Question: This is really a simple bar chart that I want to show.
Here is my chart:
'''
<telerik:RadHtmlChart runat="server" ID="Chart_WarrantiesByMonth" Width="800" Height="500" Transitions="true">
<Appearance>
<FillStyle BackgroundColor="White"></FillStyle>
</Appearance>
<ChartTitle Text="Warranties By Month">
</ChartTitle>
</telerik:RadHtmlChart>
'''
Here is my databinding call
'''
DataTable chartSource = new DataTable();
MySqlCommand mysqlcmdChart = new MySqlCommand();
mysqlcmdChart.CommandText = "_DealerPortal_Chart_WarrantiesByMonth";
mysqlcmdChart.Parameters.AddWithValue("DealershipIdParam", DealershipIdParam);
chartSource = MySQLProcessing.MySQLProcessor.DataTable_StoredProcedure(mysqlcmdChart,mysqlCon,CommandType.StoredProcedure);
Chart_WarrantiesByMonth.DataSource = chartSource;
Chart_WarrantiesByMonth.PlotArea.XAxis.DataLabelsField = "Date";
Chart_WarrantiesByMonth.PlotArea.XAxis.Name = "Date";
Chart_WarrantiesByMonth.PlotArea.YAxis.Name = "Warranties";
Chart_WarrantiesByMonth.DataBind();
'''
I've made sure my chart has data;
'''
Warranties Date
1 August 2014
13 December 2013
40 February 2014
8 January 2014
13 March 2014
1 May 2015
'''
This is really frustrating and i'ts making me scream. No matter what I do, I cannot get the chart to show anything other than this: One thing is i'm doing a simple asp button onbutton click to execute the databind. I'm expecting my x axis to be the month/year and y to be the count. Thanks!
Thanks!

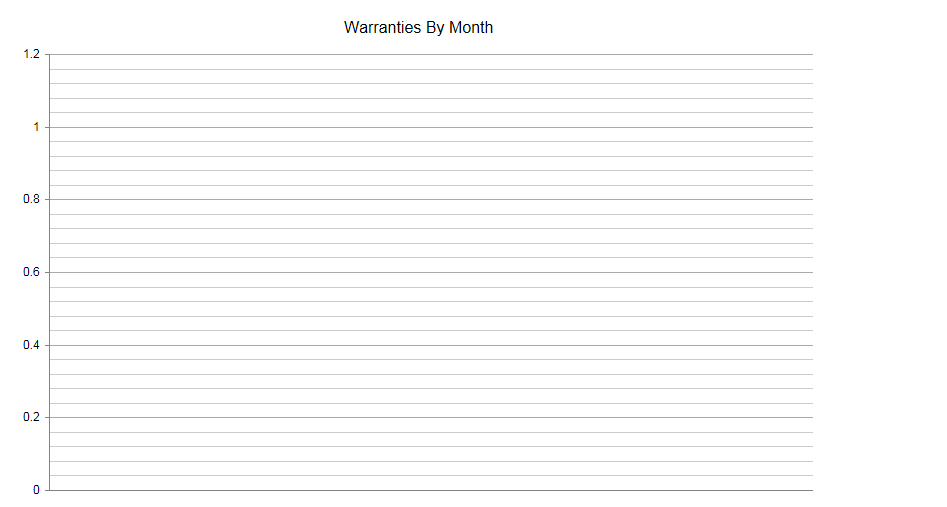
Answer: I think you need to have a series defined: <URL> and its DataFieldY property should be set to "Warranties"